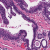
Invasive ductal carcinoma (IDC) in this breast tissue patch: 0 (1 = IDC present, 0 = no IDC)